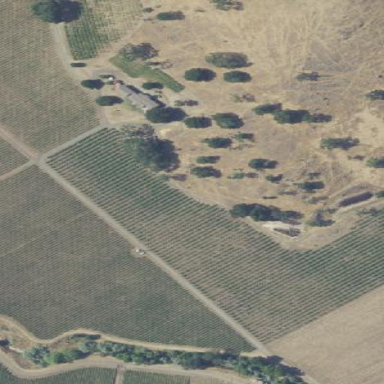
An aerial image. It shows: Vineyard where grapes are grown.